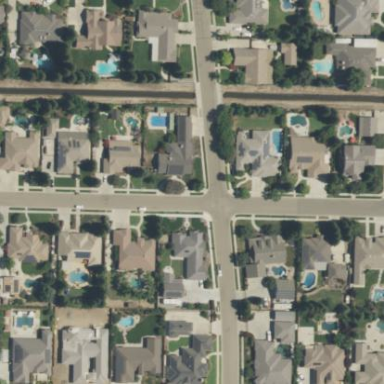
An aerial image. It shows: Single-family residential neighbourhood.